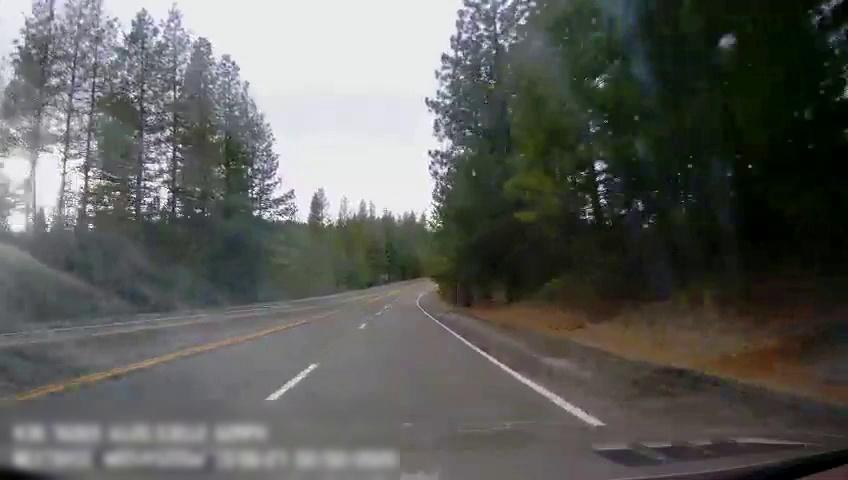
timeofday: Day
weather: Cloudy
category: Drivable Space
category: Lanes | Opposite Lane
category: Lanes | Opposite Lane
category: Lanes | Alternate Lane
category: Lanes | Current Lane
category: Lanes | Current Lane